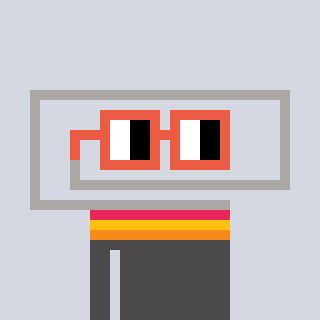
a pixel art character with square orange glasses, a paperclip-shaped head and a grayscale-colored body on a cool background